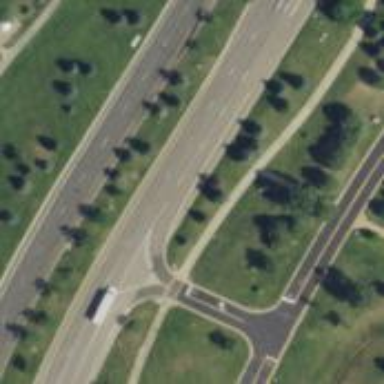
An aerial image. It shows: Asphalt road with primary link designation.